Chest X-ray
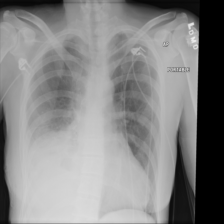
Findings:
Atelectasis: negative
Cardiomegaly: negative
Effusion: negative
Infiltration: negative
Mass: negative
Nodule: negative
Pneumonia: negative
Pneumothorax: negative
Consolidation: negative
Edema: negative
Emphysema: positive
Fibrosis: negative
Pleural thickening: negative
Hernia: negative